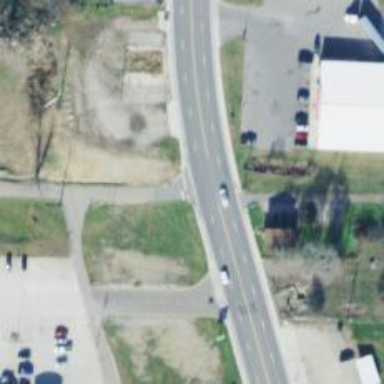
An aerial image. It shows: Marked road crossing.